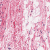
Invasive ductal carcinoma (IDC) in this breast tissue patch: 0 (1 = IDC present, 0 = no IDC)